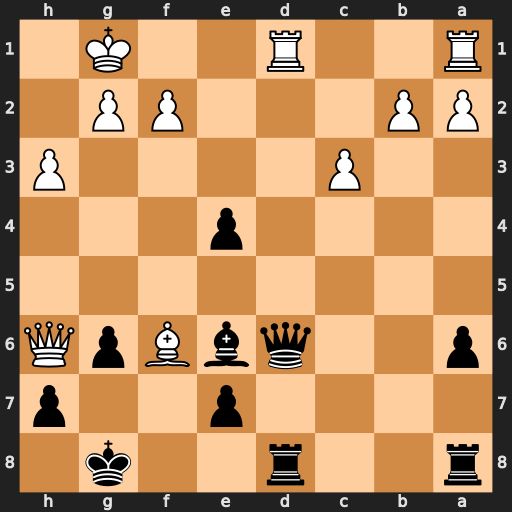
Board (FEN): r2r2k1/4p2p/p2qbBpQ/8/4p3/2P4P/PP3PP1/R2R2K1
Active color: b
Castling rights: -
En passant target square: -
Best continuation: Qxd1+ Rxd1 Rxd1+ Kh2 exf6